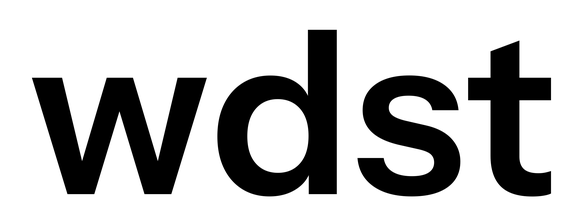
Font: InstrumentSans_SemiBold